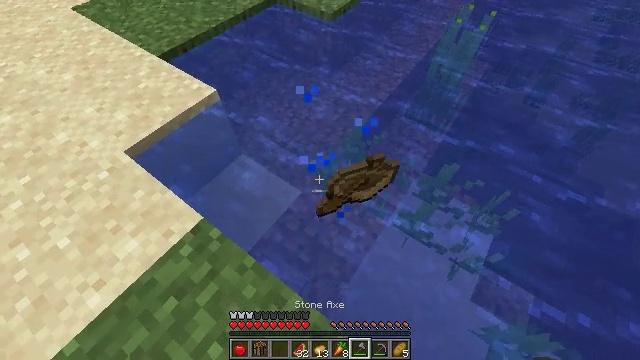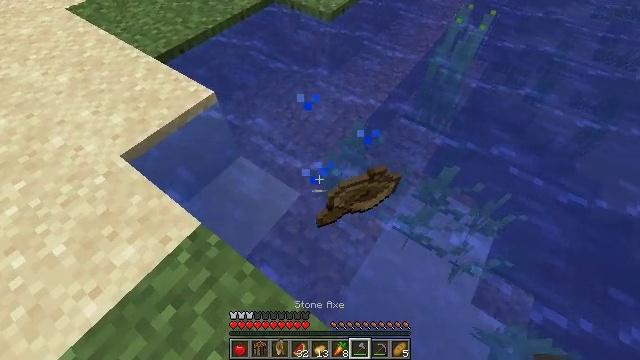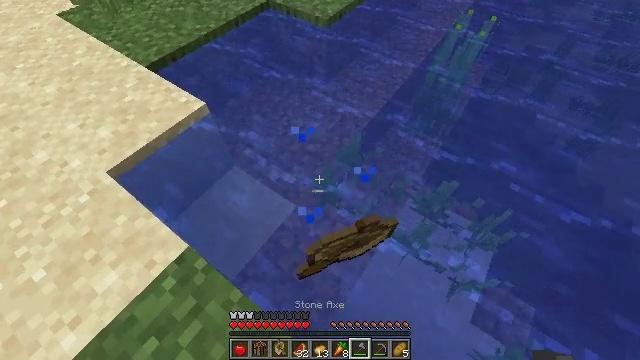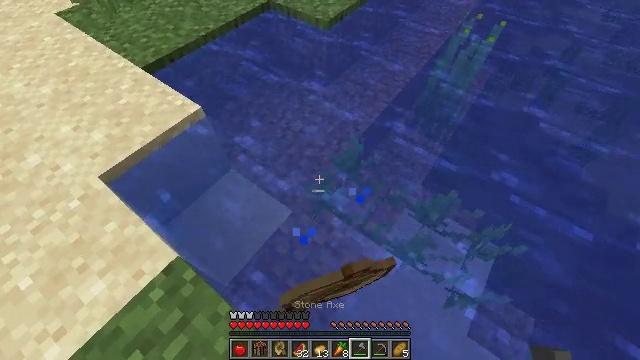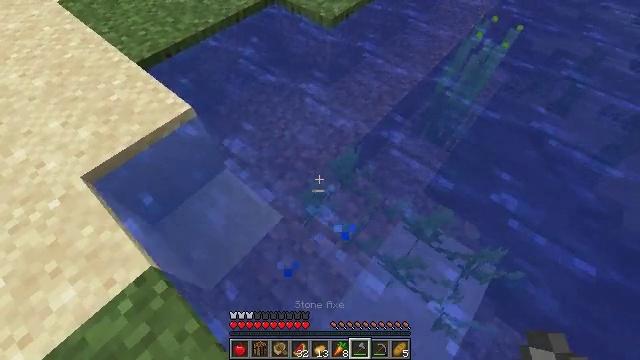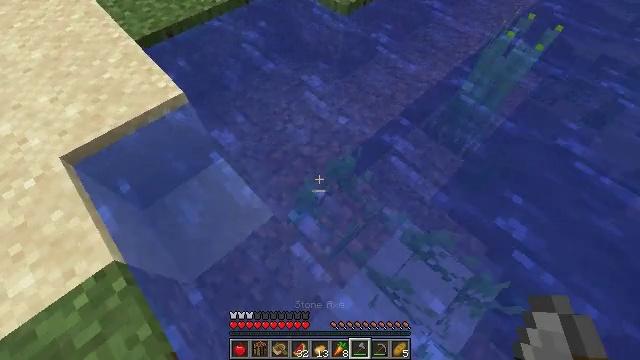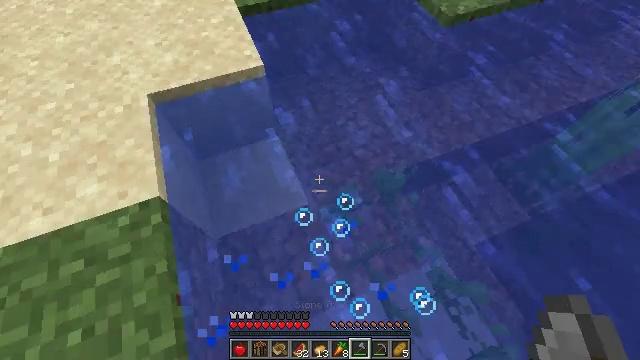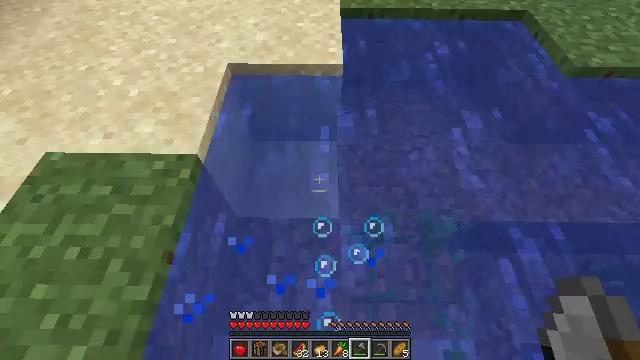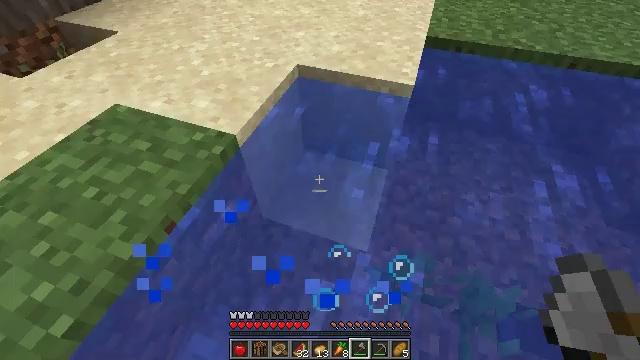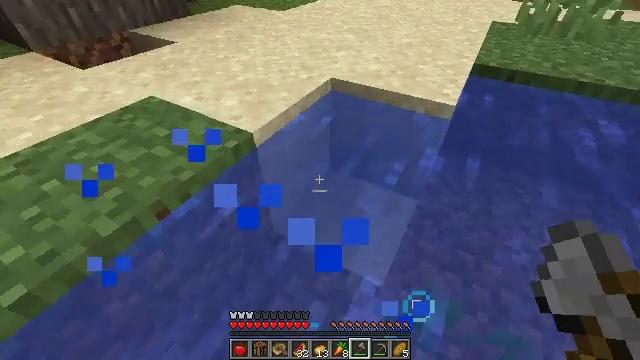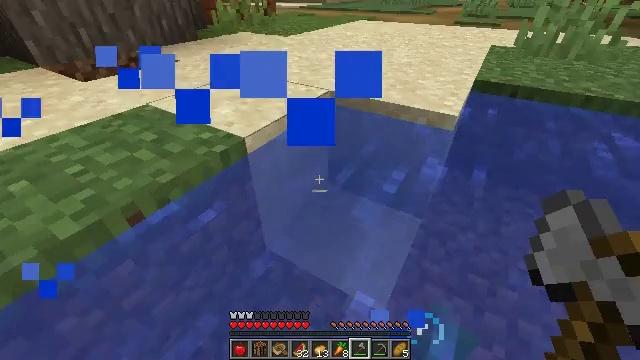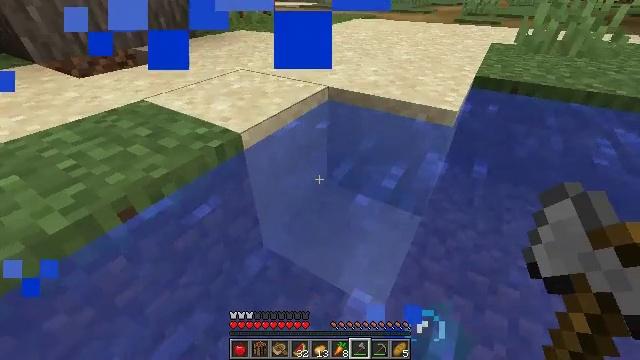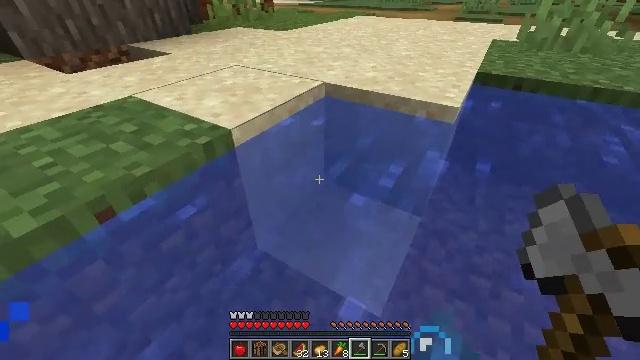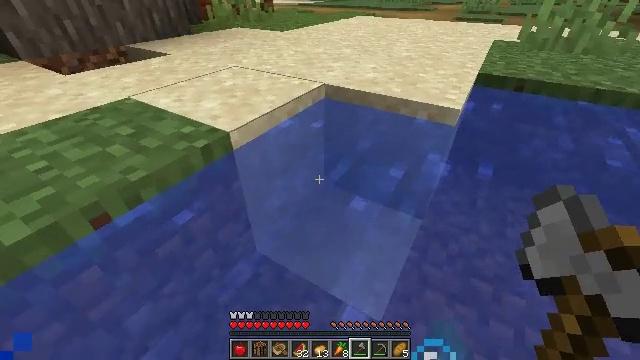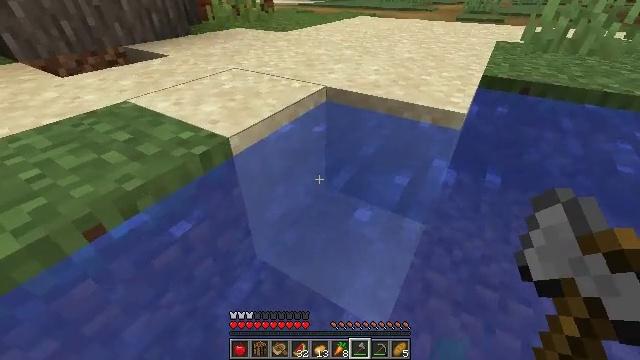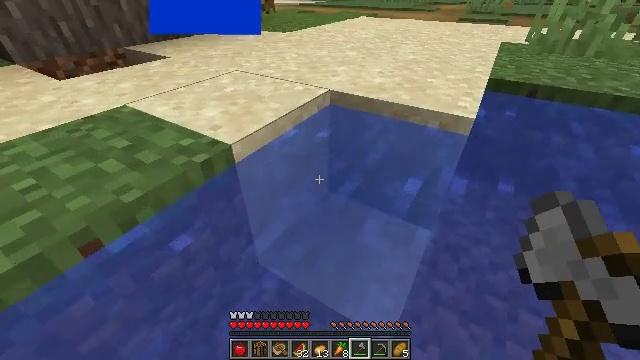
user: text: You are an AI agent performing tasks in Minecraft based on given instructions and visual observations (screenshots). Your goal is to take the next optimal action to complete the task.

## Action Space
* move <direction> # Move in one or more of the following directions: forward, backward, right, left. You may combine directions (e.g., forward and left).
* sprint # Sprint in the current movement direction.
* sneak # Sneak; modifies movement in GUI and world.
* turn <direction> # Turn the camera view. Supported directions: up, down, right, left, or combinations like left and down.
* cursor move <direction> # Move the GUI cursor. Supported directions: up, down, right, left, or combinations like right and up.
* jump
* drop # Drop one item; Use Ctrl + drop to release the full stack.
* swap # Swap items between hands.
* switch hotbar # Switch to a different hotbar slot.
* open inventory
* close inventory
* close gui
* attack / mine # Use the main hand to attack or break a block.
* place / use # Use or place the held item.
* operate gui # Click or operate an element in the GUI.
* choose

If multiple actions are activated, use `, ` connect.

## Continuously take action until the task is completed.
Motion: motion action
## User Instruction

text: Attack the acacia fence to break it.
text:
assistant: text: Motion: move forward
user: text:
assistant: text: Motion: move forward and move right
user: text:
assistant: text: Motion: move forward and move right, turn left
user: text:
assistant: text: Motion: move forward and move right, turn left and down
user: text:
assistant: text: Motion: move forward and move right, turn left and down
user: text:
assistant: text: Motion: move forward and move right, turn left
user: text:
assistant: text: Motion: move forward, turn left and up
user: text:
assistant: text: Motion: move forward, turn left and up
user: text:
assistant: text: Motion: move forward, turn left and up
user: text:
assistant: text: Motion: move forward and move left, turn left and up
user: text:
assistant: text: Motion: move forward and move left
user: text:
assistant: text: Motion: move forward and move left
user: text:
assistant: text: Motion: move forward and move left
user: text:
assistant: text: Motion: move forward and move left
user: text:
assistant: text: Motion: move forward and move left
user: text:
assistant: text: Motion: move forward and move left, turn left and up
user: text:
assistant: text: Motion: move forward and move left, turn up
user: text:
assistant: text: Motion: move forward and move left, turn up
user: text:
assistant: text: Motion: move forward and move left, turn up
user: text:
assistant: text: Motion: move forward and move left, turn up
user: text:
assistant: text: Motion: move forward and move left
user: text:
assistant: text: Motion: move forward and move left
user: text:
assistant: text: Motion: move forward and move left
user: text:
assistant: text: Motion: move forward and move left
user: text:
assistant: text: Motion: move forward and move left, jump
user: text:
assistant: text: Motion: move left, jump
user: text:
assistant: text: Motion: move left, turn left, jump
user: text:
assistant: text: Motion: move left, turn left, jump
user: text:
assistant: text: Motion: move left, jump
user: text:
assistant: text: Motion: move left, jump